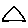
Label: triangle